Field crop: maize
Growth stage: 2
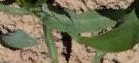
Species: maize